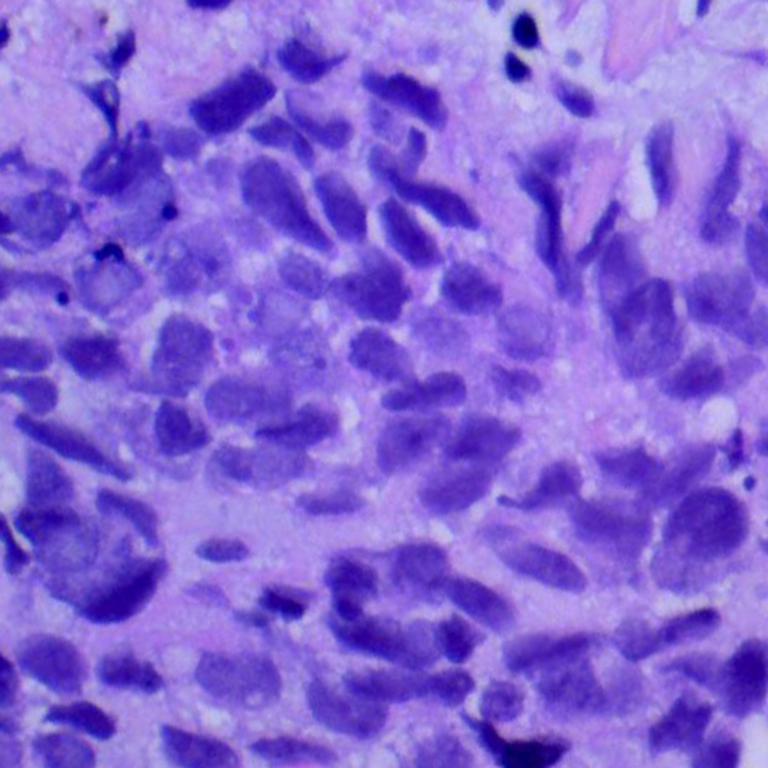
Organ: lung
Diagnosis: squamous carcinomas